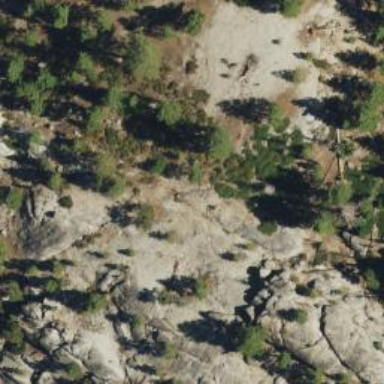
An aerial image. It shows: Landscape dominated by bare rock.